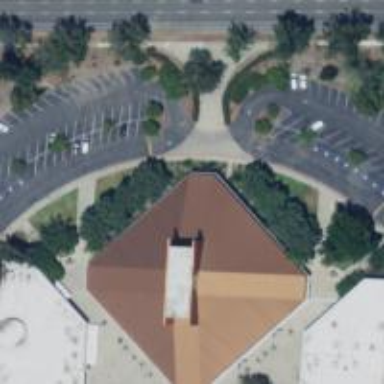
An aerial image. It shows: Place of worship.